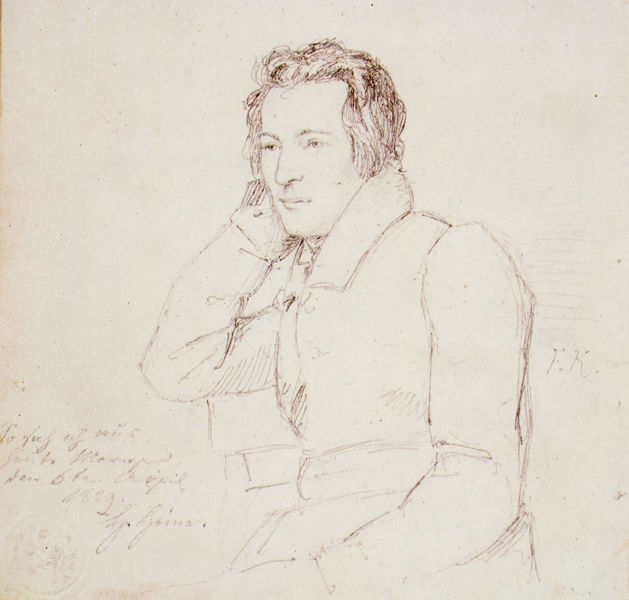
Titel: Heinrich Heine
Künstler: F. Th. Kugler
Institution: Stuttgart, Staatsgalerie
Schlagwörter: kopf, mann, weiß, braun, elegant, frisur, mund, nase, profil, skizze, stuhl, zeichnung, blick, gürtel, schleife, jacke, jung, arm, arme, augen, gesicht, kragen, ärmel, bild, herr, portrait, porträt, signatur, haare, mantel, sitzend, kinn, knopf, schrift, ernst, inschrift, brauen, aufstützen, knöpfe, sakko, denken, widmung, manschette, heine, jüngling, brief, handschrfit, fk, f. k.